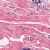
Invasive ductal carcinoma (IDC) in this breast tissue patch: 0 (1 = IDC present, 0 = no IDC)